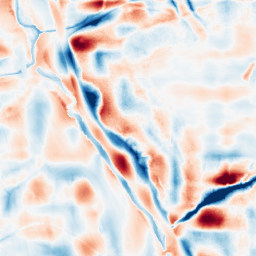
Category: wavelet
Decomposition family: wavelet_dwt
Decomposition parameters: wavelet: sym4
level: 5
Upsampling method: regularized
Upsampling parameters: scale: 2
lambda_reg: 0.01
Upsampling scale: 2